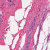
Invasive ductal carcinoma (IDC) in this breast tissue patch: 0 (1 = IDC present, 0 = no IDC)